Aerial crown-view tile of a tropical tree (Barro Colorado Island, Panama), acquired 20240918:
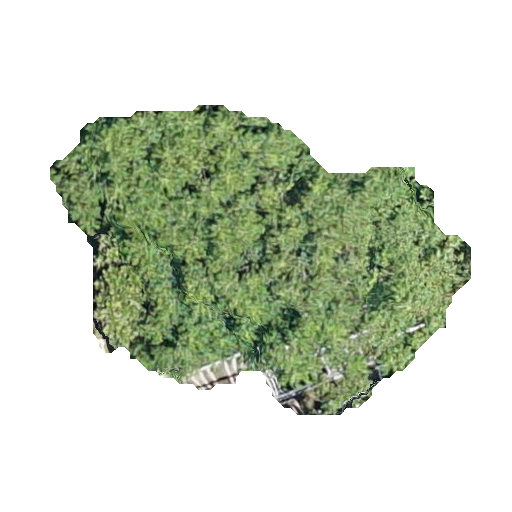
Species: Spondias mombin
GBIF accepted scientific name: Spondias mombin
Crown area: 137.202 m²